Field crop: tomato
Growth stage: 1
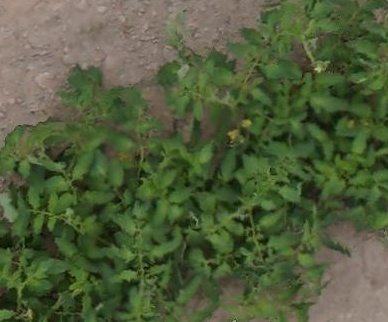
Species: tomato